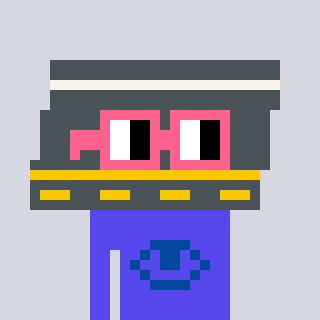
a pixel art character with square pink glasses, a road-shaped head and a computerblue-colored body on a cool background